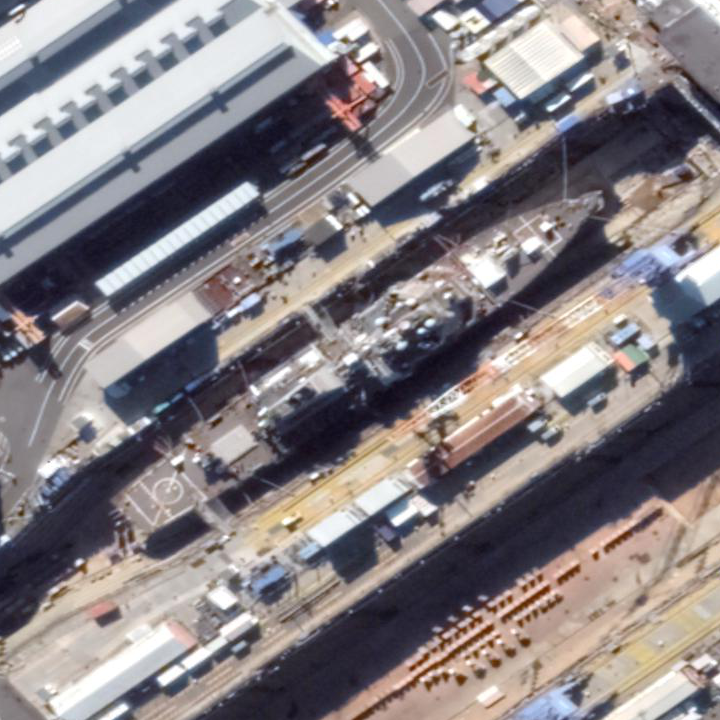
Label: destroyer